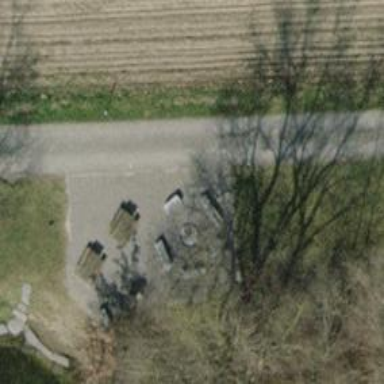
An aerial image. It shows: Bench for seating.